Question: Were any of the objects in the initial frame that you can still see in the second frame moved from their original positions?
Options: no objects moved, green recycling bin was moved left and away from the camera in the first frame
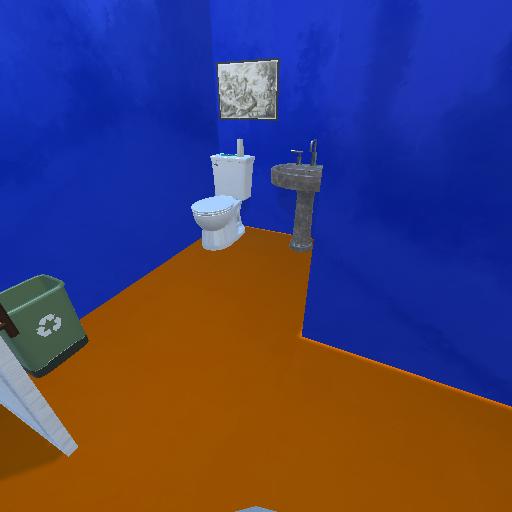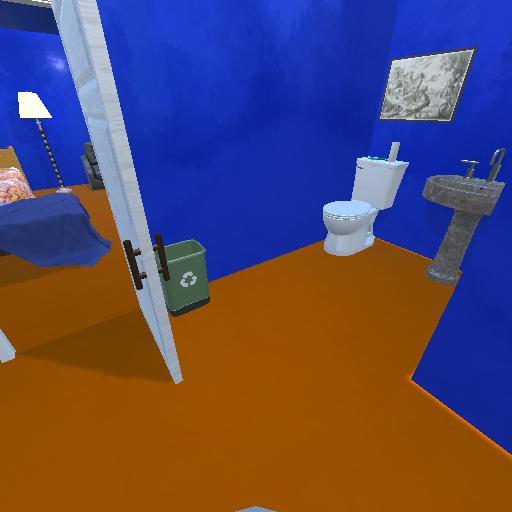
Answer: no objects moved